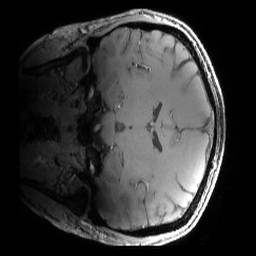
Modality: MP2RAGE
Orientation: coronal